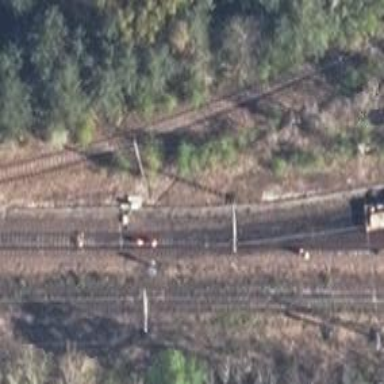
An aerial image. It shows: Railway switch.